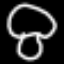
Label: mushroom